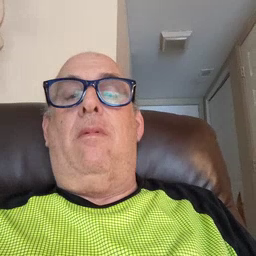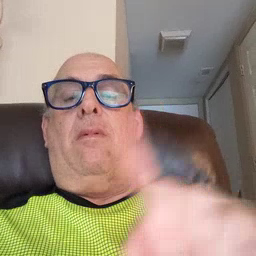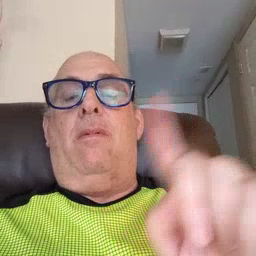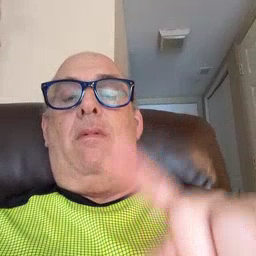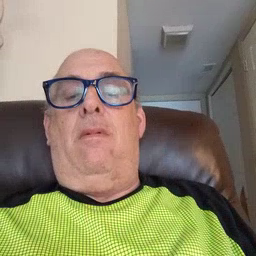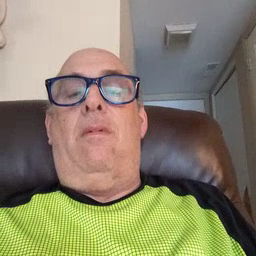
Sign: where